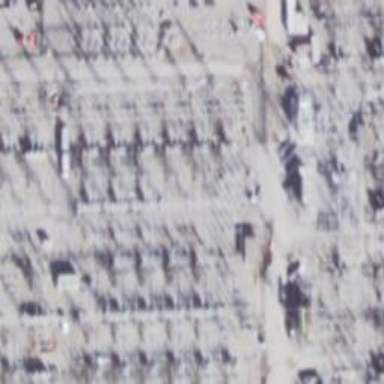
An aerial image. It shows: Switch for power supply.